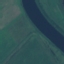
Land use / land cover class: River